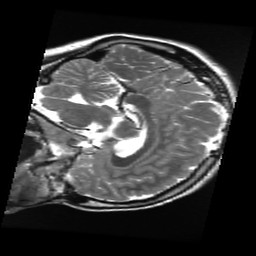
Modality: T2w
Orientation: sagittal
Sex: female
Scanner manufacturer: ge
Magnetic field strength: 3 T
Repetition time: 5 s
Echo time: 0.101 s